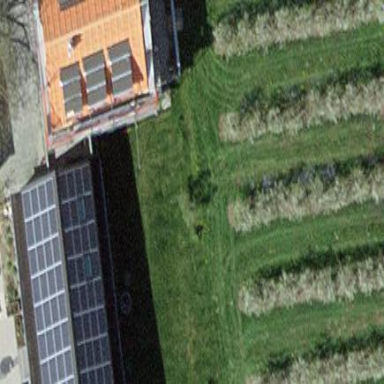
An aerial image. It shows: Orchard.